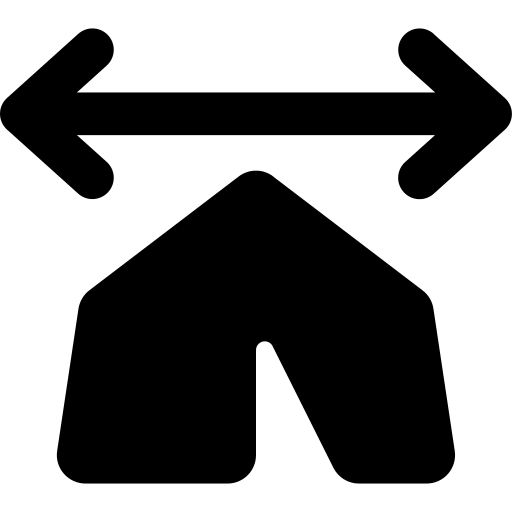
Tags: icon, FontAwesome, fa-icon, solid, tent, arrow, left, right